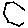
Label: hexagon